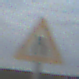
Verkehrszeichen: VerengteFahrbahn
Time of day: Night
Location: Outdoor (Nature)
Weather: Overcast
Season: NotSpecified
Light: Artificial